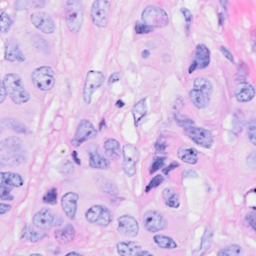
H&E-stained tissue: Breast